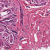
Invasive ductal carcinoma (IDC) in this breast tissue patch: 0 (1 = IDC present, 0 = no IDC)